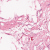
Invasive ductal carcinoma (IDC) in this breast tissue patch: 0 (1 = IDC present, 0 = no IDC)